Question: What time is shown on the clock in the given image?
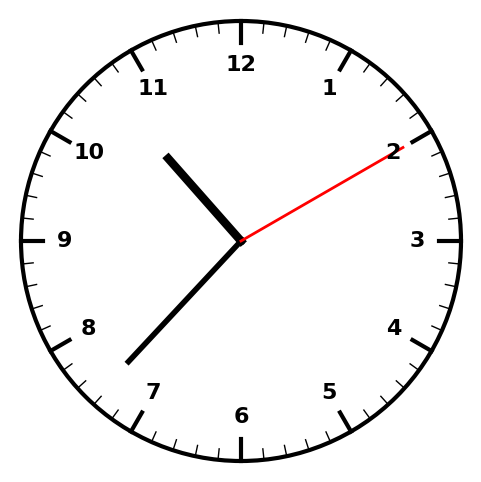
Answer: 10:37:10